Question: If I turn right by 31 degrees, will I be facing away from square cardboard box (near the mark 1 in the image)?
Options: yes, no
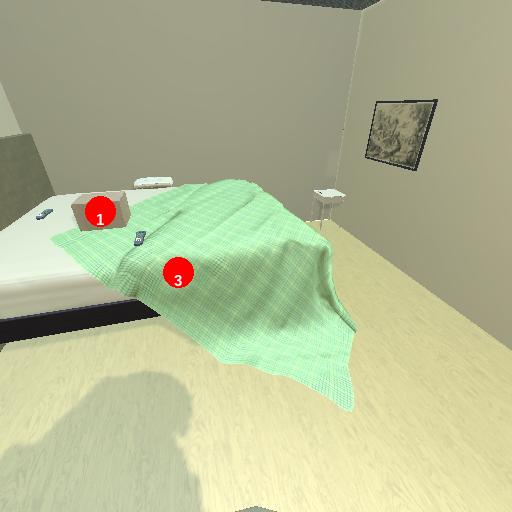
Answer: yes